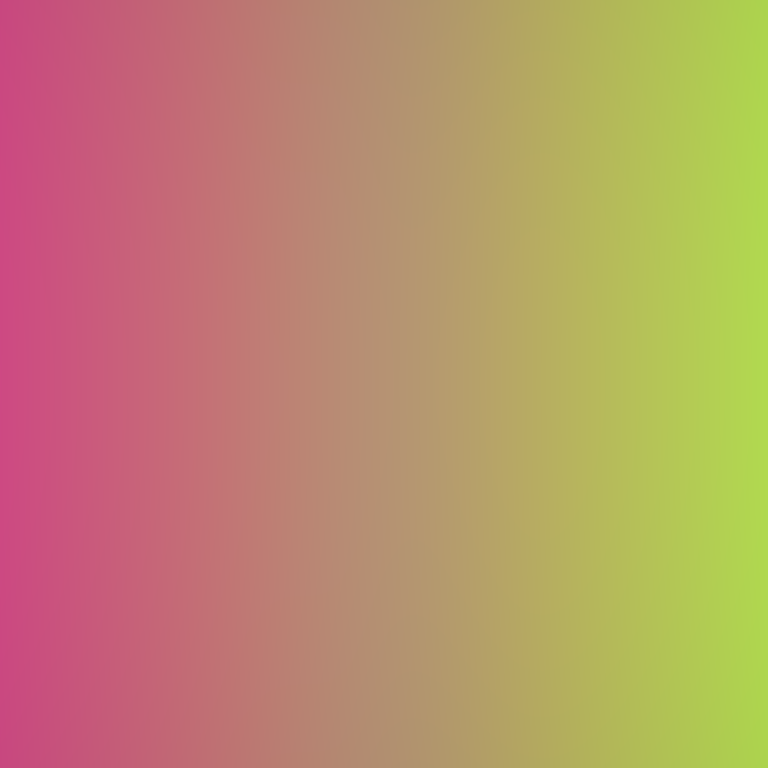
Abstract light effect, smooth gradient from soft pink to bright green, calm atmosphere, diffuse light, no room, no furniture, no objects.